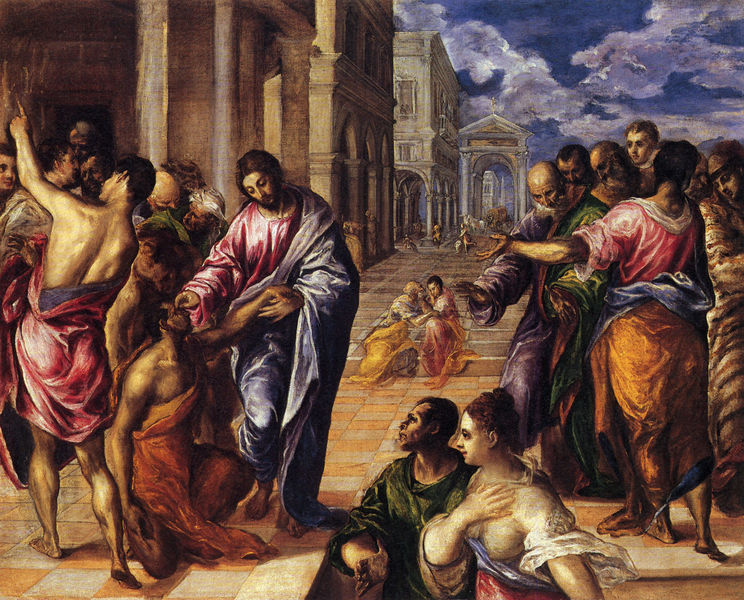
Titel: Christus heilt den Blinden
Künstler: El Greco
Standort: New York (New York)
Institution: Collection Wrightsman
Schlagwörter: akt, blau, dunkel, gemälde, gott, gruppe, himmel, mann, nackt, umhang, weiß, wolken, frauen, gelb, grün, menschen, ocker, sitzen, stadt, braun, brust, bunt, busen, damen, fenster, frau, frisur, haar, hintergrund, kleid, kleider, männer, orange, pfeiler, rücken, straße, säule, säulen, tür, vordergrund, dame, gebäude, haus, rot, tuch, wolke, leute, alt, wand, architektur, arm, arme, bibel, gesicht, kleidung, mensch, sehen, sockel, stehen, stein, steine, bild, hände, öl, häuser, kirche, boden, auge, gold, haare, vater, tanzen, renaissance, rosa, schulter, beine, brüste, farbig, rückenansicht, liegen, bogen, italien, perspektive, pflaster, fußboden, farben, mauer, lila, platz, rundbogen, treppe, glatze, thomas, knie, entblößt, tor, gruppen, bögen, pink, barfuss, eingang, gang, antike, blind, blinder, krank, religion, palast, torbogen, draußen, viele, fliesen, knien, verletzt, gebet, staunen, arkaden, rom, prediger, jüngling, quader, christus, jesus, kranker, mauern, antik, griechen, götter, muskel, toga, religiös, segen, segnen, segnung, kapelle, griechenland, historiengemälde, historismus, diskussion, bettler, heiliger, umhänge, tempel, heilige, basis, jünger, heilig, taufe, heilung, kranke, christen, heiland, el greco, christentum, sohn, auferstehung, christi, forum, historisch, michelangelo, basen, roma, sälen, christ, apostel, wunder, heilen, wunderheilung, wundertat, besprechung, römisches reich, vordergrung, dme, farbiger, jasus, juesu, neoklassizimus, perspective, schwarzer mann, vendedig, hilft, lahmer, pharisäer, frau mann, ungläubige, plaza, säulne